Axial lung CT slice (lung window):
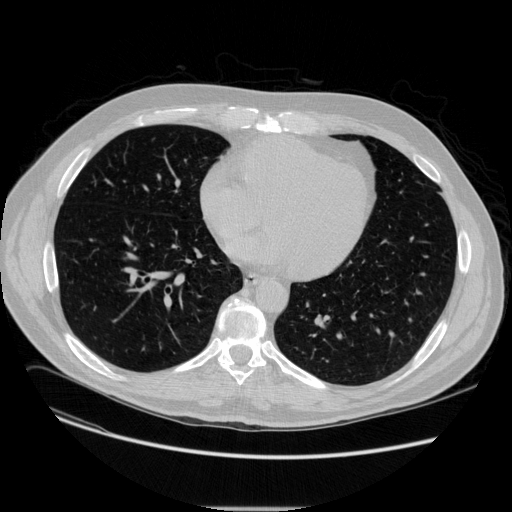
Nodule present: no